Field crop: maize
Growth stage: 2
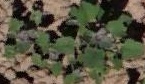
Species: chenopodium